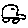
Label: car